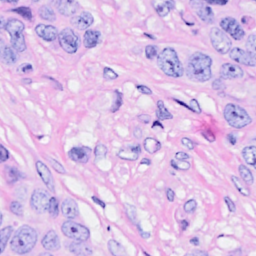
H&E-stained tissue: Breast